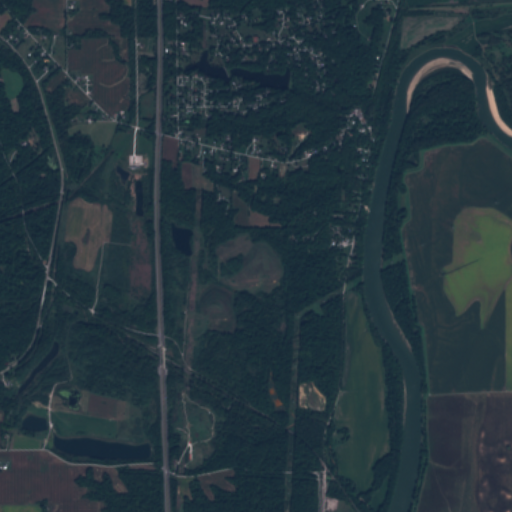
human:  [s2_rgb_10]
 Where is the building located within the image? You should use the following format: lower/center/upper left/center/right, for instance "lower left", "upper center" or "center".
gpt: The building is located in the lower center of the image.
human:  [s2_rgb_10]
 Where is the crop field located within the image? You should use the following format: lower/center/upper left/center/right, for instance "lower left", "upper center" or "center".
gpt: There is no crop field in the image.